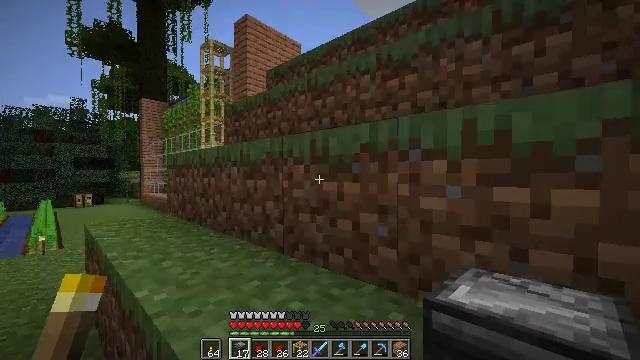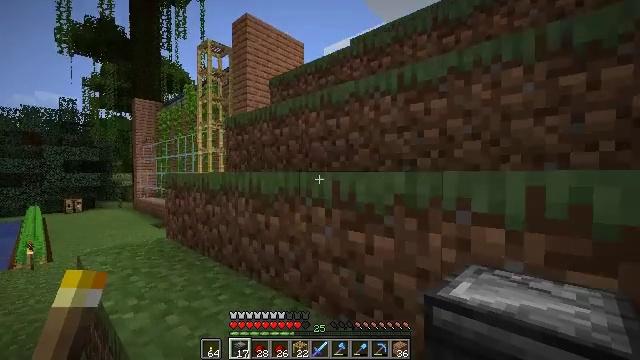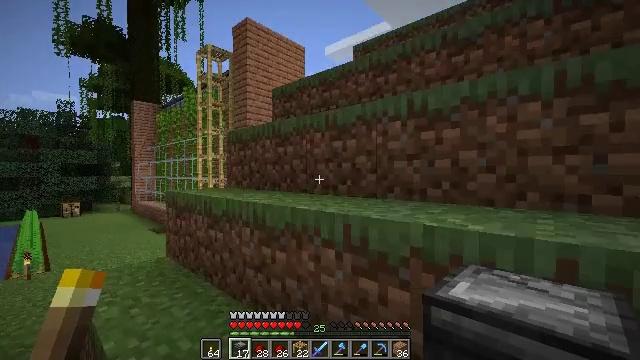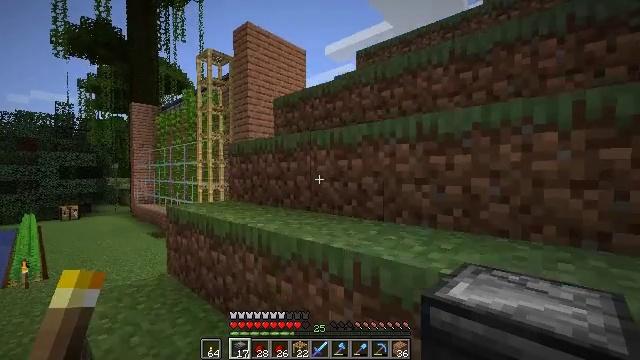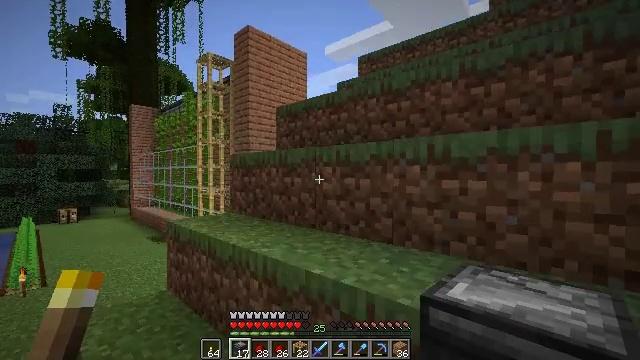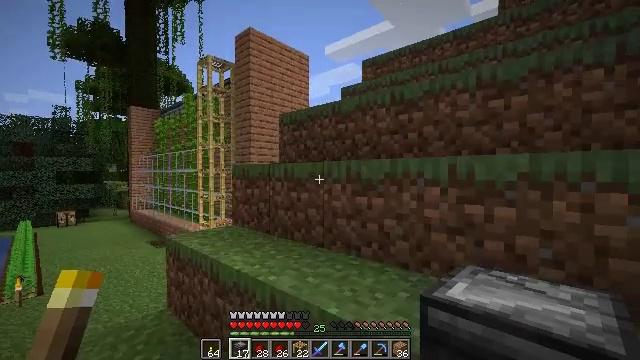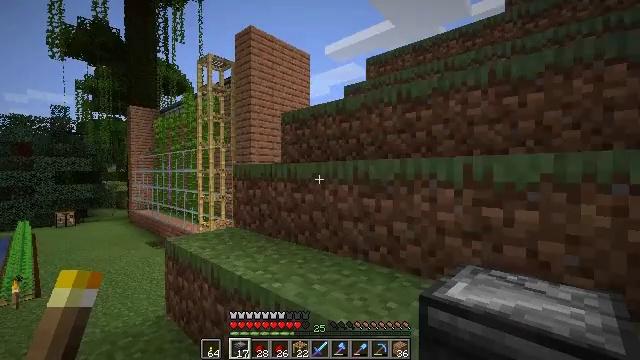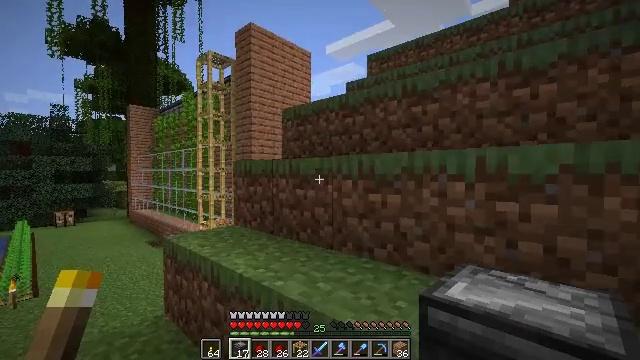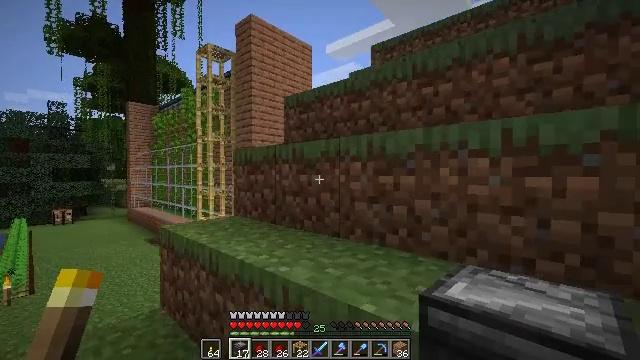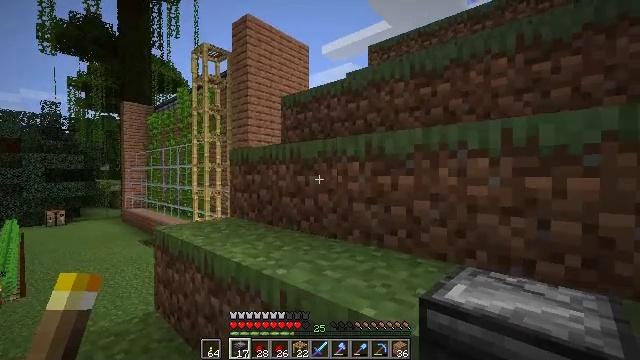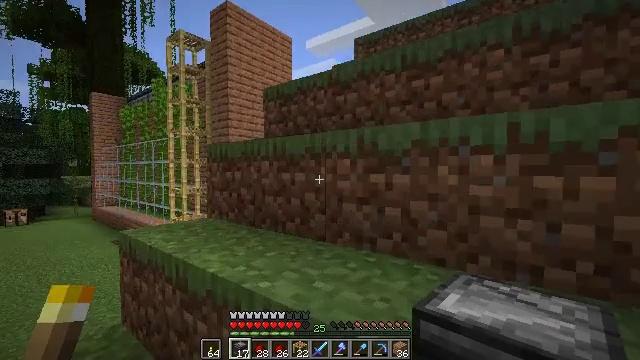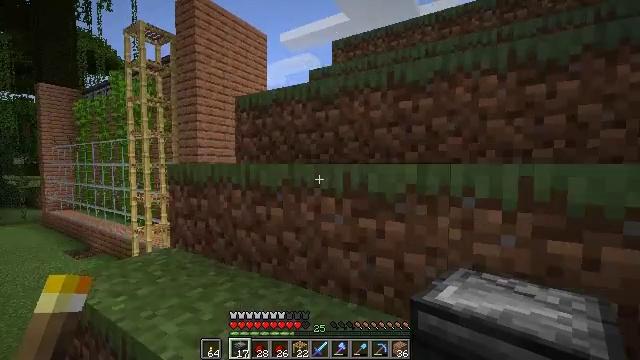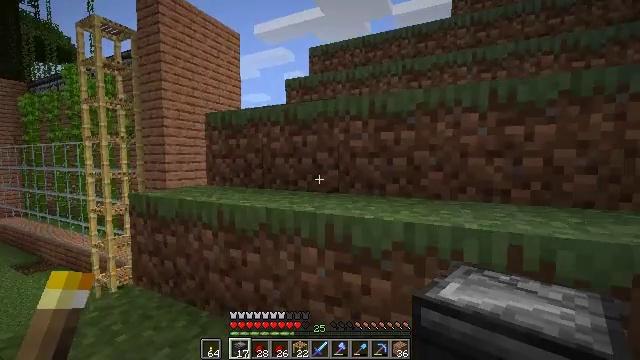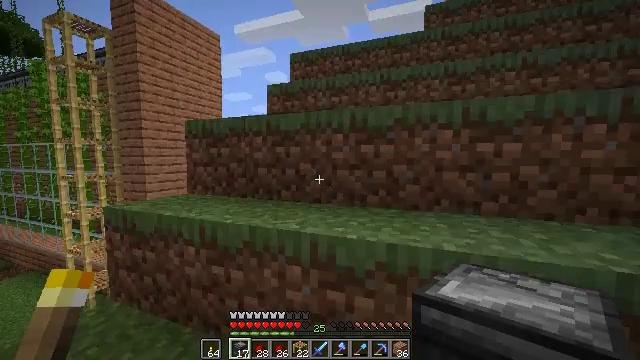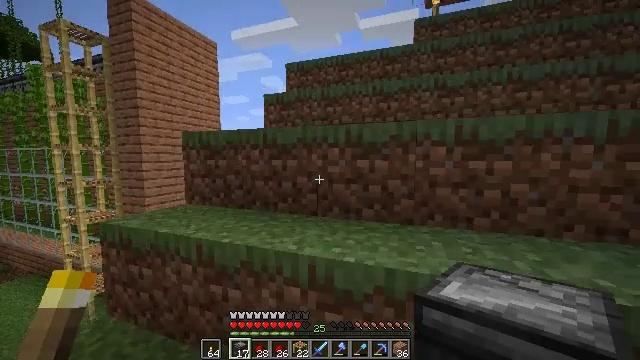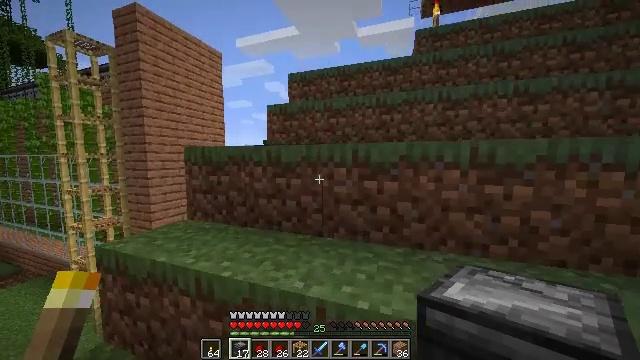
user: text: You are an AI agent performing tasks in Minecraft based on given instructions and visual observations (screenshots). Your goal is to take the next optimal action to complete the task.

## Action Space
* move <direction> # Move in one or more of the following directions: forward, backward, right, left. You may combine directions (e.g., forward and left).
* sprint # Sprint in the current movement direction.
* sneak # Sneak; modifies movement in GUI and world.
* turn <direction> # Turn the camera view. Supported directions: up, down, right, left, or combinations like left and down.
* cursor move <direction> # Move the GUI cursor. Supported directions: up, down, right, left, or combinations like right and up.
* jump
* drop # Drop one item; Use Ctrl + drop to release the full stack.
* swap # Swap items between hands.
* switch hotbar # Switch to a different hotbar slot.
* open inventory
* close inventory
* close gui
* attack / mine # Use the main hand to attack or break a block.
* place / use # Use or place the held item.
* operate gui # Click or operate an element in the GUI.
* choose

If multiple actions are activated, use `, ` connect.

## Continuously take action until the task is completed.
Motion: motion action
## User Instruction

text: Collect the repeater into your inventory.
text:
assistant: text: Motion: move forward, sprint, jump
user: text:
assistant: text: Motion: move forward, sprint, jump
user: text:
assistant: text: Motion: move forward, sprint, jump
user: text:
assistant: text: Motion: move forward, jump
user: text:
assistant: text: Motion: move forward, jump
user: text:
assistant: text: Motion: move forward, jump
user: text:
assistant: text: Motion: move forward, jump
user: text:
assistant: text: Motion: move forward, jump
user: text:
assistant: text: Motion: move forward, jump
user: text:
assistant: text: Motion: move forward, turn right, jump
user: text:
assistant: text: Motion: move forward, turn right and down, jump
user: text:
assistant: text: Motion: move forward, sprint, turn right and down, jump
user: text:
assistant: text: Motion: move forward, sprint, turn right, jump
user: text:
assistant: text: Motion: move forward, sprint, turn right, jump
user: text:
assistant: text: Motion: move forward, sprint, jump
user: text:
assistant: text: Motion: move forward, jump
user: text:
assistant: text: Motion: move forward, jump
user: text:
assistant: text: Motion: move forward, jump
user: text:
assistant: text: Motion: move forward, jump
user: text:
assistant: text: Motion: move forward, jump
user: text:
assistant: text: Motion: move forward, sprint, jump
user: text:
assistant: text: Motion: move forward, sprint, jump
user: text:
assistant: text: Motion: move forward, sprint, jump
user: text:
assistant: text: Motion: move forward, sprint, jump
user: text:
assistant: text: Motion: move forward, turn right, jump
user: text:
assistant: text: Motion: move forward, turn right and down, jump
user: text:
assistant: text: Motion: move forward, turn right and down, jump
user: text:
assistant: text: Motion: move forward, jump
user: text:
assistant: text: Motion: move forward, jump
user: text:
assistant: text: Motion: move forward, jump